Question: I tried to change 'Button''s style when it is disabled:
'''
<Style TargetType="Button" x:Key="MyButton2">
<Setter Property="Background" Value="MediumAquamarine" />
<Setter Property="Foreground" Value="MediumBlue" />
<Style.Triggers>
<Trigger Property="IsEnabled" Value="false">
<Setter Property="Background" Value="Green"/>
<Setter Property="Foreground" Value="DeepPink"/>
</Trigger>
</Style.Triggers>
</Style>
'''
and my button:
'''
<Button Style="{StaticResource MyButton2}" Content="My text" Width="100" Height="30" IsEnabled="False" />
'''
But for some reason this style is not applied to the button:

How can I apply this style to my button? And can I do it without overriding the button's template only with styles?
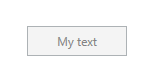
Answer: > Can I do it without overriding button's template only with styles?
I think not, because the Controls in the Windows has a default 'Styles' and 'ControlTemplates' and . In addition, the styles - it's just a lot of settings, usually the style does not change/add behavior to control, which is responsible for this 'ControlTemplate'.
'Note:' the Style it is a set of setters, for example: set the background, size, etc. The 'ControlTemplate' is the form, in which all of these settings will appear.
In this situation, I recommend you all to change the ControlTemplate, where it is possible to have the same behavior aka view, regardless of the version of the system.
In this case, try this 'Style':
'''
<Window.Resources>
<Style TargetType="Button" x:Key="MyButton2">
<Setter Property="OverridesDefaultStyle" Value="True" />
<Setter Property="Background" Value="MediumAquamarine" />
<Setter Property="Foreground" Value="MediumBlue" />
<Setter Property="Template">
<Setter.Value>
<ControlTemplate TargetType="{x:Type Button}">
<Grid Background="{TemplateBinding Background}">
<ContentPresenter x:Name="MyContentPresenter"
Content="{TemplateBinding Content}"
HorizontalAlignment="Center"
VerticalAlignment="Center" />
</Grid>
</ControlTemplate>
</Setter.Value>
</Setter>
<Style.Triggers>
<Trigger Property="IsEnabled" Value="False">
<Setter Property="Background" Value="Green"/>
<Setter Property="Foreground" Value="DeepPink"/>
</Trigger>
</Style.Triggers>
</Style>
</Window.Resources>
<Grid x:Name="LayoutRoot">
<Button Content="Button"
IsEnabled="False"
HorizontalAlignment="Left"
VerticalAlignment="Top"
Width="75"
Style="{StaticResource MyButton2}"
Click="Button_Click"/>
</Grid>
'''